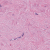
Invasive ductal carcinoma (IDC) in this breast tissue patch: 1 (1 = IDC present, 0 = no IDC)